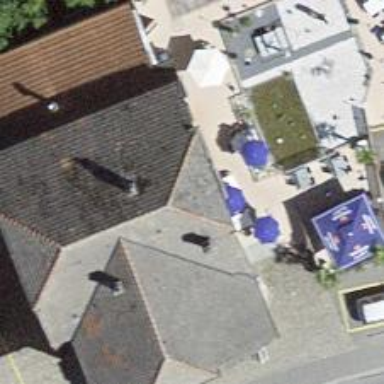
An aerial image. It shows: Restaurant.